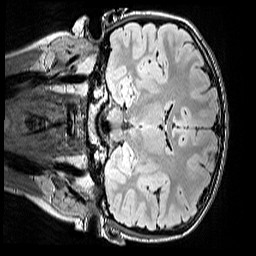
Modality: FLAIR
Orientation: coronal
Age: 10
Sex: male
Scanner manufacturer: siemens
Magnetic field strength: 3 T
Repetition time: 5 s
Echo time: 0.388 s